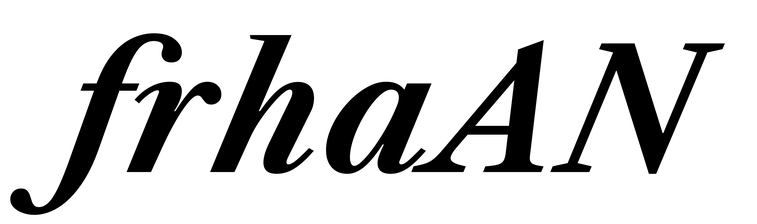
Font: LibreCaslonText-Italic_Bold_Italic